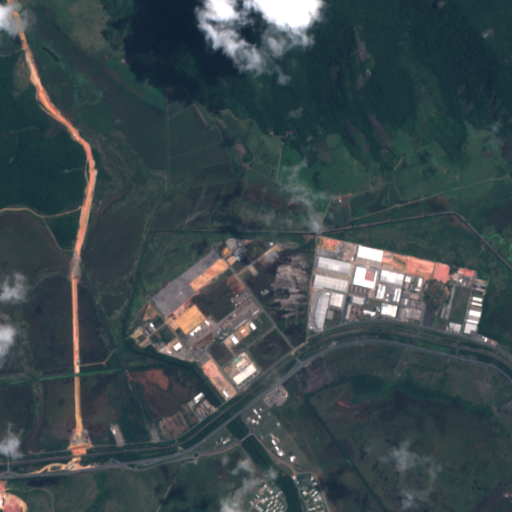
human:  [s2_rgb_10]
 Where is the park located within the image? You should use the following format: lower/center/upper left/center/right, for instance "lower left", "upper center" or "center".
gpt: The park is located in the lower center of the image.
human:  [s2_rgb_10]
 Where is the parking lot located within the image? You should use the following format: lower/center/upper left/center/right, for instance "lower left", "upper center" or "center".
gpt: The parking lot is located in the lower center of the image.
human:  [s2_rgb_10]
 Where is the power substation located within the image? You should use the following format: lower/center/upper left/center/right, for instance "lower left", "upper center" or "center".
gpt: The power substation is located in the lower center of the image.
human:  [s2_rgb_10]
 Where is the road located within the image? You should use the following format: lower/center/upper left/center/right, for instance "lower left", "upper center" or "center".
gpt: There is no road in the image.